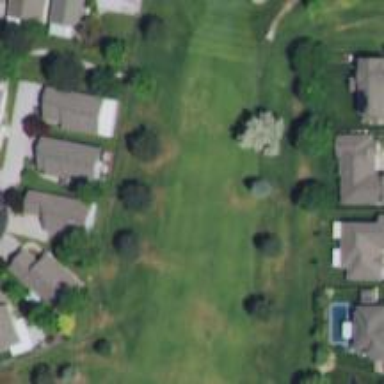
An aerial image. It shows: View of golf hole.